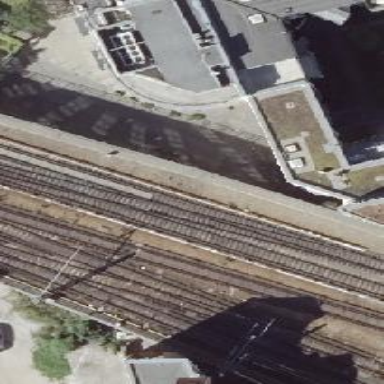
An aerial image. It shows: Viaduct bridge for light rail system with electrified rails. The railway is equipped with ballastless tracks.